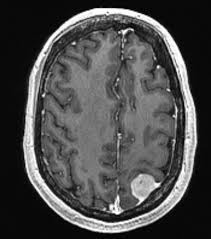
Label: meningioma